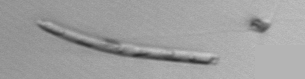
Label: Eucampia_morphytype1